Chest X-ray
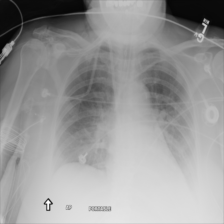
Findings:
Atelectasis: positive
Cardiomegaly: negative
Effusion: positive
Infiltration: negative
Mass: negative
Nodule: negative
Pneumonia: negative
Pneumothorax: negative
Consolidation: negative
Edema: negative
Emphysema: negative
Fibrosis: negative
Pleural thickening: negative
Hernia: negative